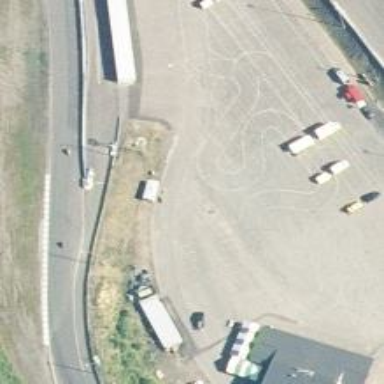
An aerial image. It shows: Karting raceway for sports enthusiasts.